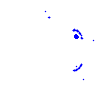
Particle: pion